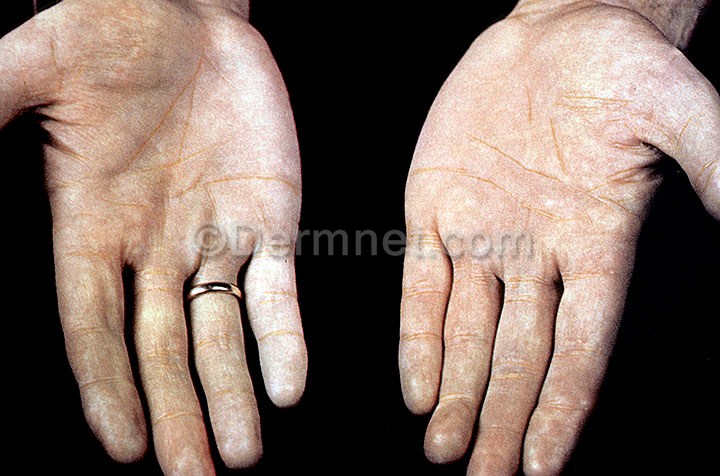
Disease: Systemic Disease